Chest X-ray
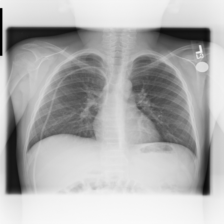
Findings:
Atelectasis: negative
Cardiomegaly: negative
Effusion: negative
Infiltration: negative
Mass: negative
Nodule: negative
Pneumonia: negative
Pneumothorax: negative
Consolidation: negative
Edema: negative
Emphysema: negative
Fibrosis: negative
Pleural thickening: negative
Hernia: negative